Field crop: maize
Growth stage: 2
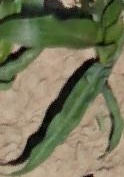
Species: maize